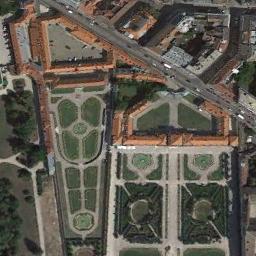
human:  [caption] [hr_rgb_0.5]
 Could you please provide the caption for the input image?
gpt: The palace is on the grass next to some buildings .

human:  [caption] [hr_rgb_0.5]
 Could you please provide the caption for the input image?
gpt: The roof of this palace is black and there is a white vacant lot in front of the palace .

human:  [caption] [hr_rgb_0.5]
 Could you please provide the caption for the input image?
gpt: The orange palace has some parks .

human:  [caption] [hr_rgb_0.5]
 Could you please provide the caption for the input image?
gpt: There are some trees near the palace .

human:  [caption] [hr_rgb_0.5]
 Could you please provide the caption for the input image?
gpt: There are some green lawns beside the brown palace .